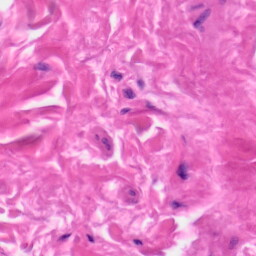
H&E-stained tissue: Skin